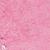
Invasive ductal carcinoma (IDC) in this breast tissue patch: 0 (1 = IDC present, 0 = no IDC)